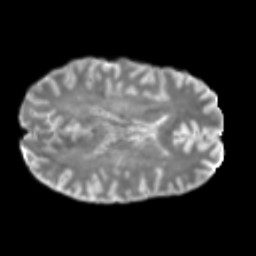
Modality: T2w
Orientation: axial
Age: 46
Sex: male
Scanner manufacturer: siemens
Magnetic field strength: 3 T
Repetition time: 5 s
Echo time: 0.092 s